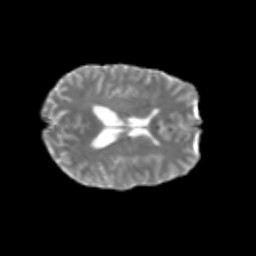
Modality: T2w
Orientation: axial
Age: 27
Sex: male
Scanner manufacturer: siemens
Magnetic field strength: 3 T
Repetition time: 1.8 s
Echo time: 0.07 s